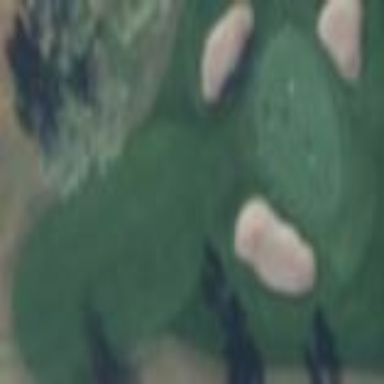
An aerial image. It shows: Golf fairway surrounded by grass.